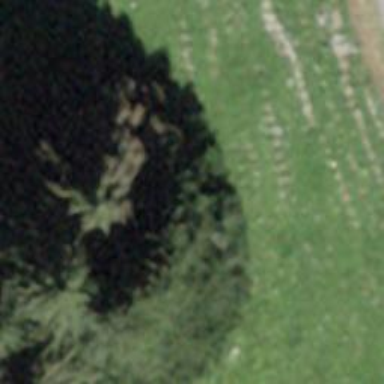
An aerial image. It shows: Needle-leaved tree in nature.